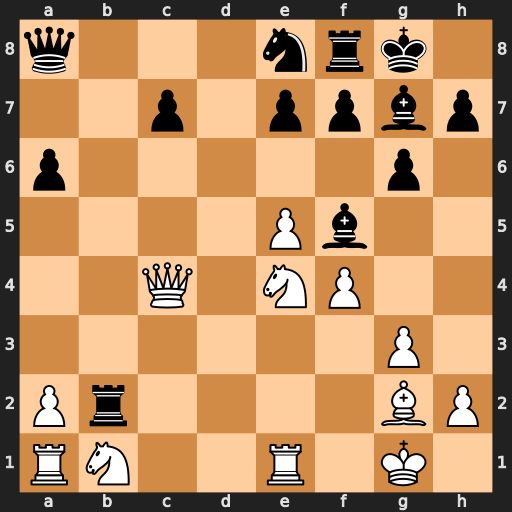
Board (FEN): q3nrk1/2p1ppbp/p5p1/4Pb2/2Q1NP2/6P1/Pr4BP/RN2R1K1
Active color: w
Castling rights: -
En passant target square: -
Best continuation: Nf6+ Nxf6 Bxa8